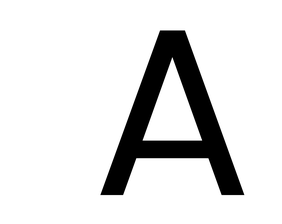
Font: Poppins-Regular